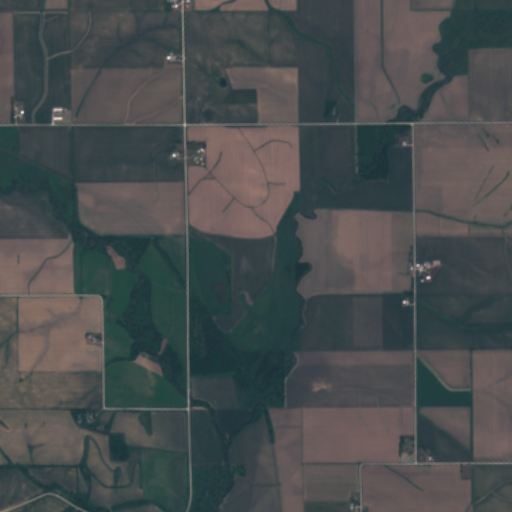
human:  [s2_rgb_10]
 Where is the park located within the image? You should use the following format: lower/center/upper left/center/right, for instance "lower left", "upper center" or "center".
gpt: The park is located in the lower right of the image.
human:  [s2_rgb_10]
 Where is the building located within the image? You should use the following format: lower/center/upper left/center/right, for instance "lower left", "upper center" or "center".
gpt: There is no building in the image.